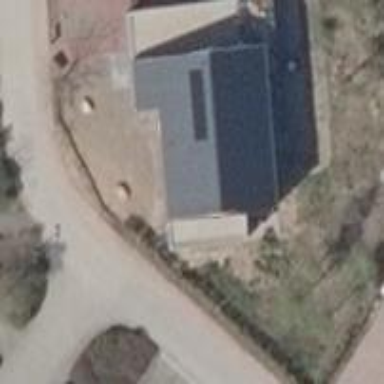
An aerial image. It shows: Simple house.